Question: So I managed to stumble upon a frustrating problem.
I need to split a string between 3 div's ( they are not equal in height therefor can't split the string according to character count).
I created a little sketch to display the exact layout.
Here is my sketch:

String comes from a database and user ( admin ) can change it in the admin panel.
Admin can also choose a different layout and therefor I can't simply let him enter the values in to 3 different columns in the database.
I have searched for the answer but nothing so far.
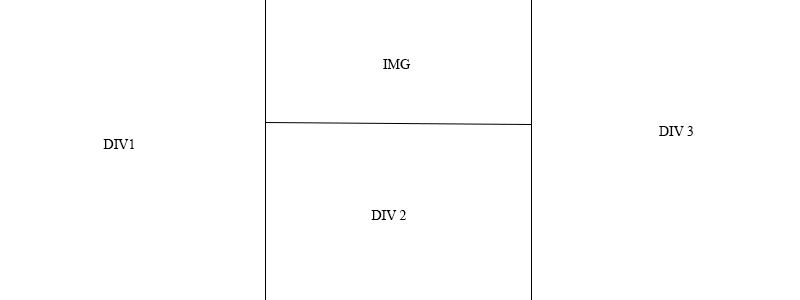
Answer: I'm not sure how I missed it earlier but here is a Perfect answer already to my question.
it transfers the overflow to another div :)
<URL>
BR's